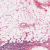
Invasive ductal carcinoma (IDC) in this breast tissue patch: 1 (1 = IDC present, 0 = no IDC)